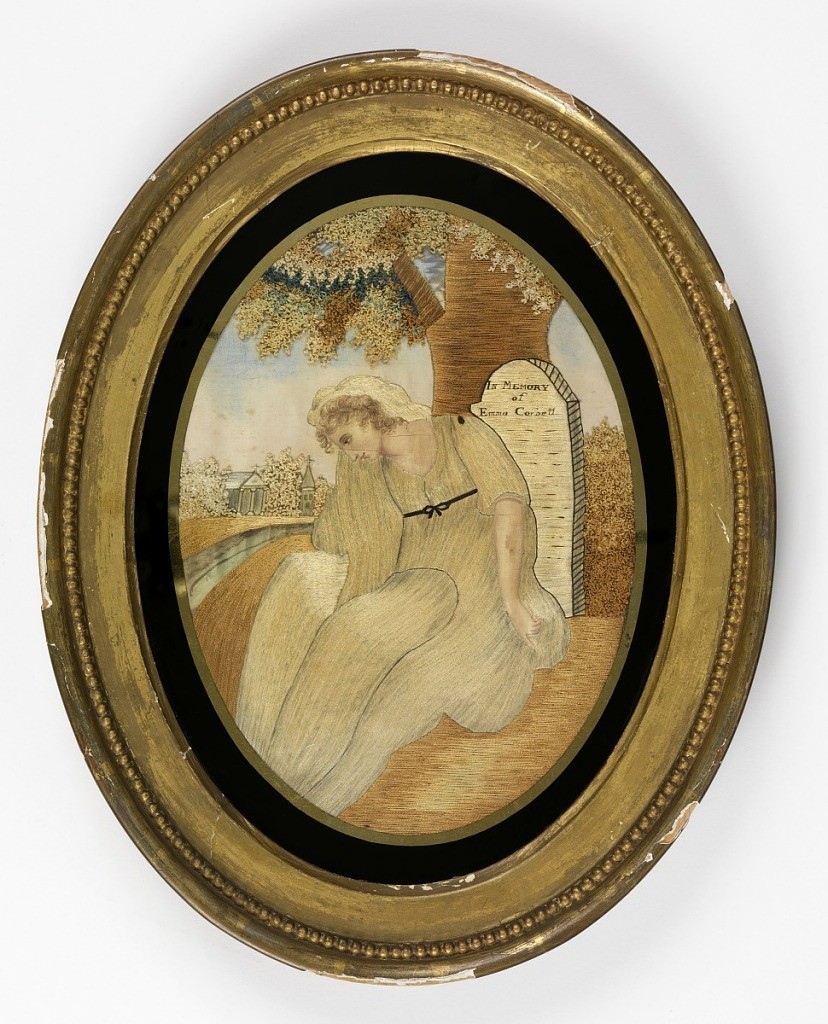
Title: Embroidered picture
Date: ca. 1790
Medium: silk Technique: embroidery on plain weave
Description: Oval picture showing a female figure seated before a tombstone under a large tree.  Church and stream in background.  Inscription on stone: "In memory of Emma Corbett."